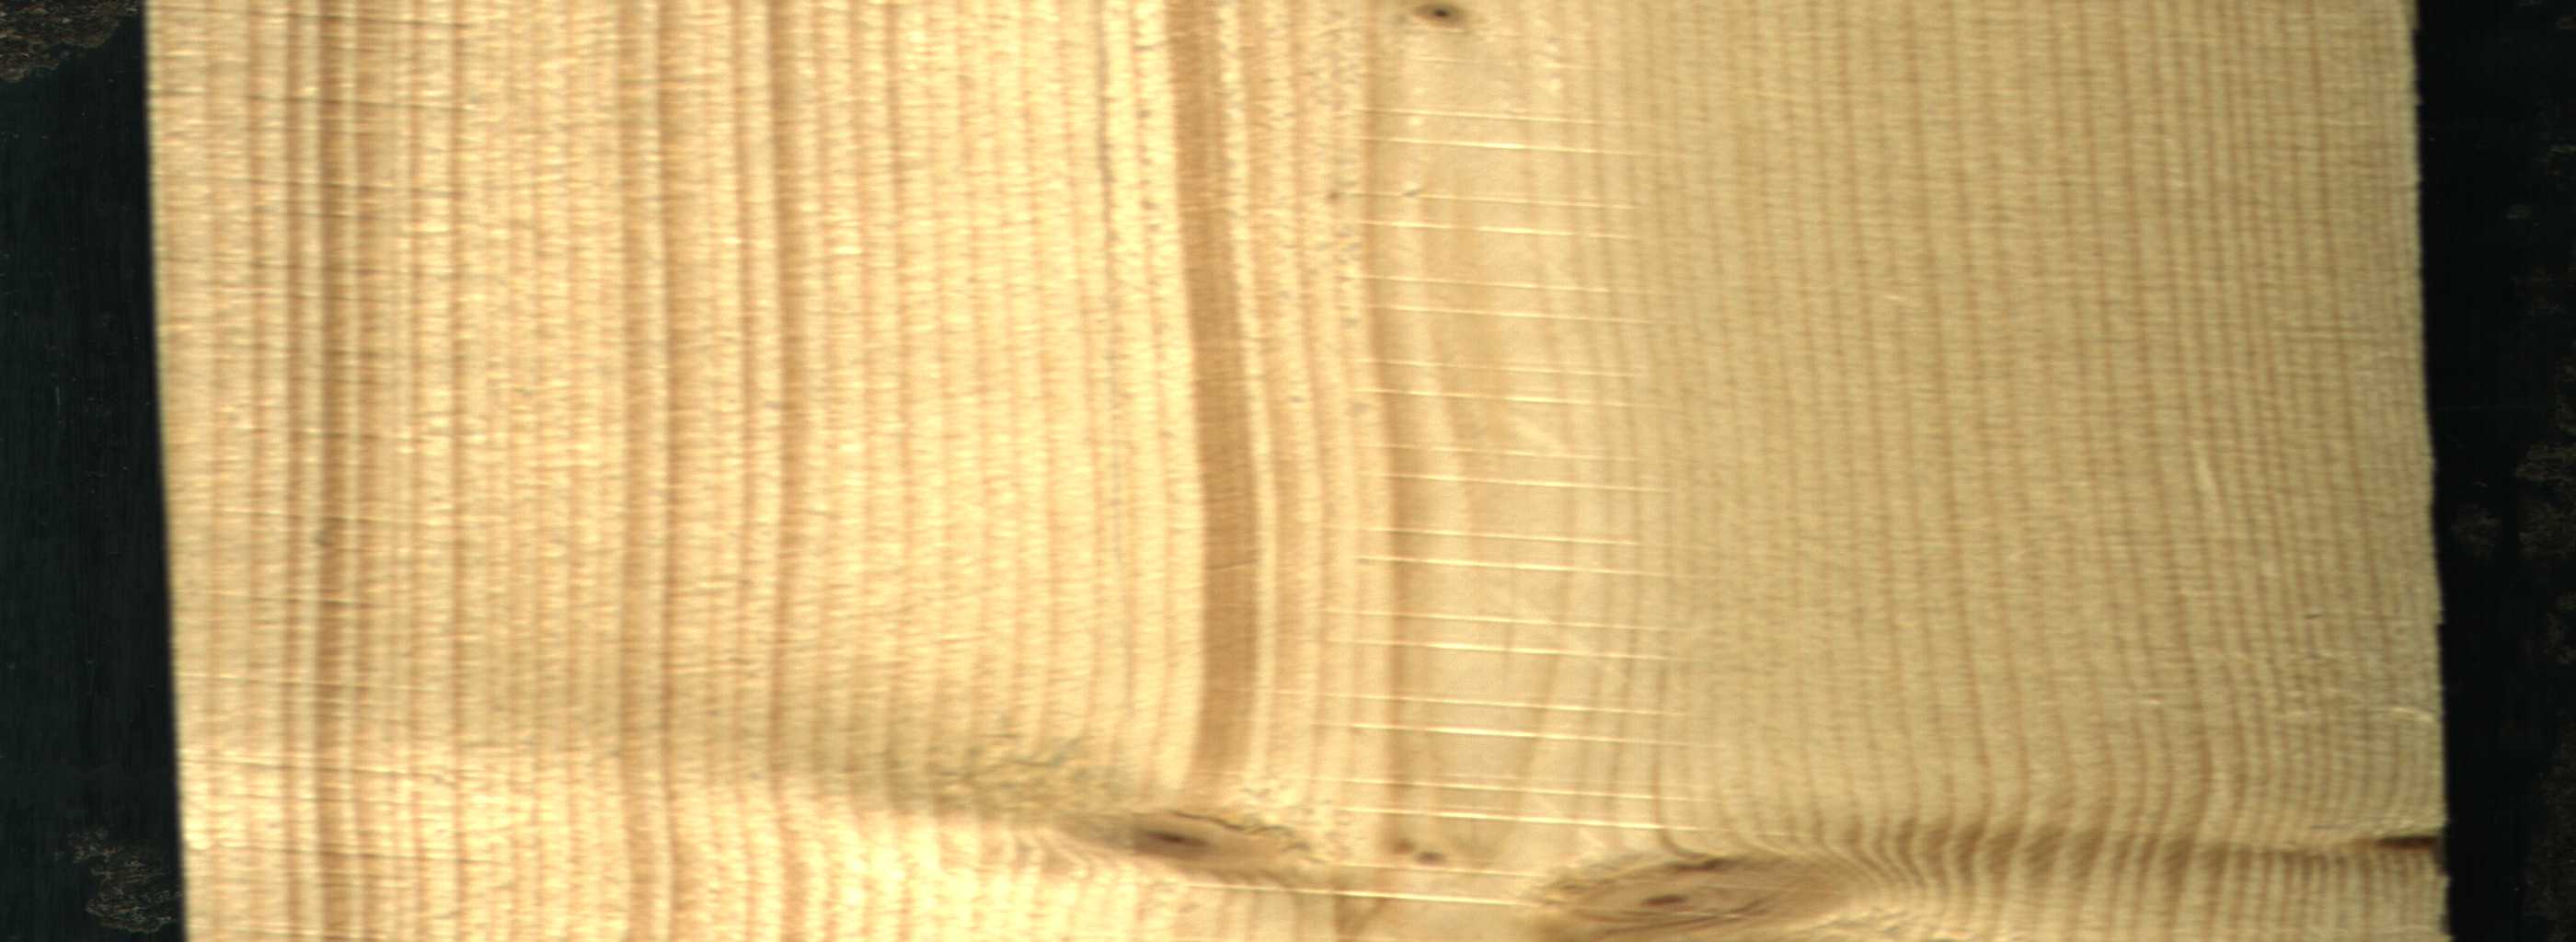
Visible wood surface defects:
Dead_Knot
Live_Knot
Live_Knot
Live_Knot